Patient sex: M
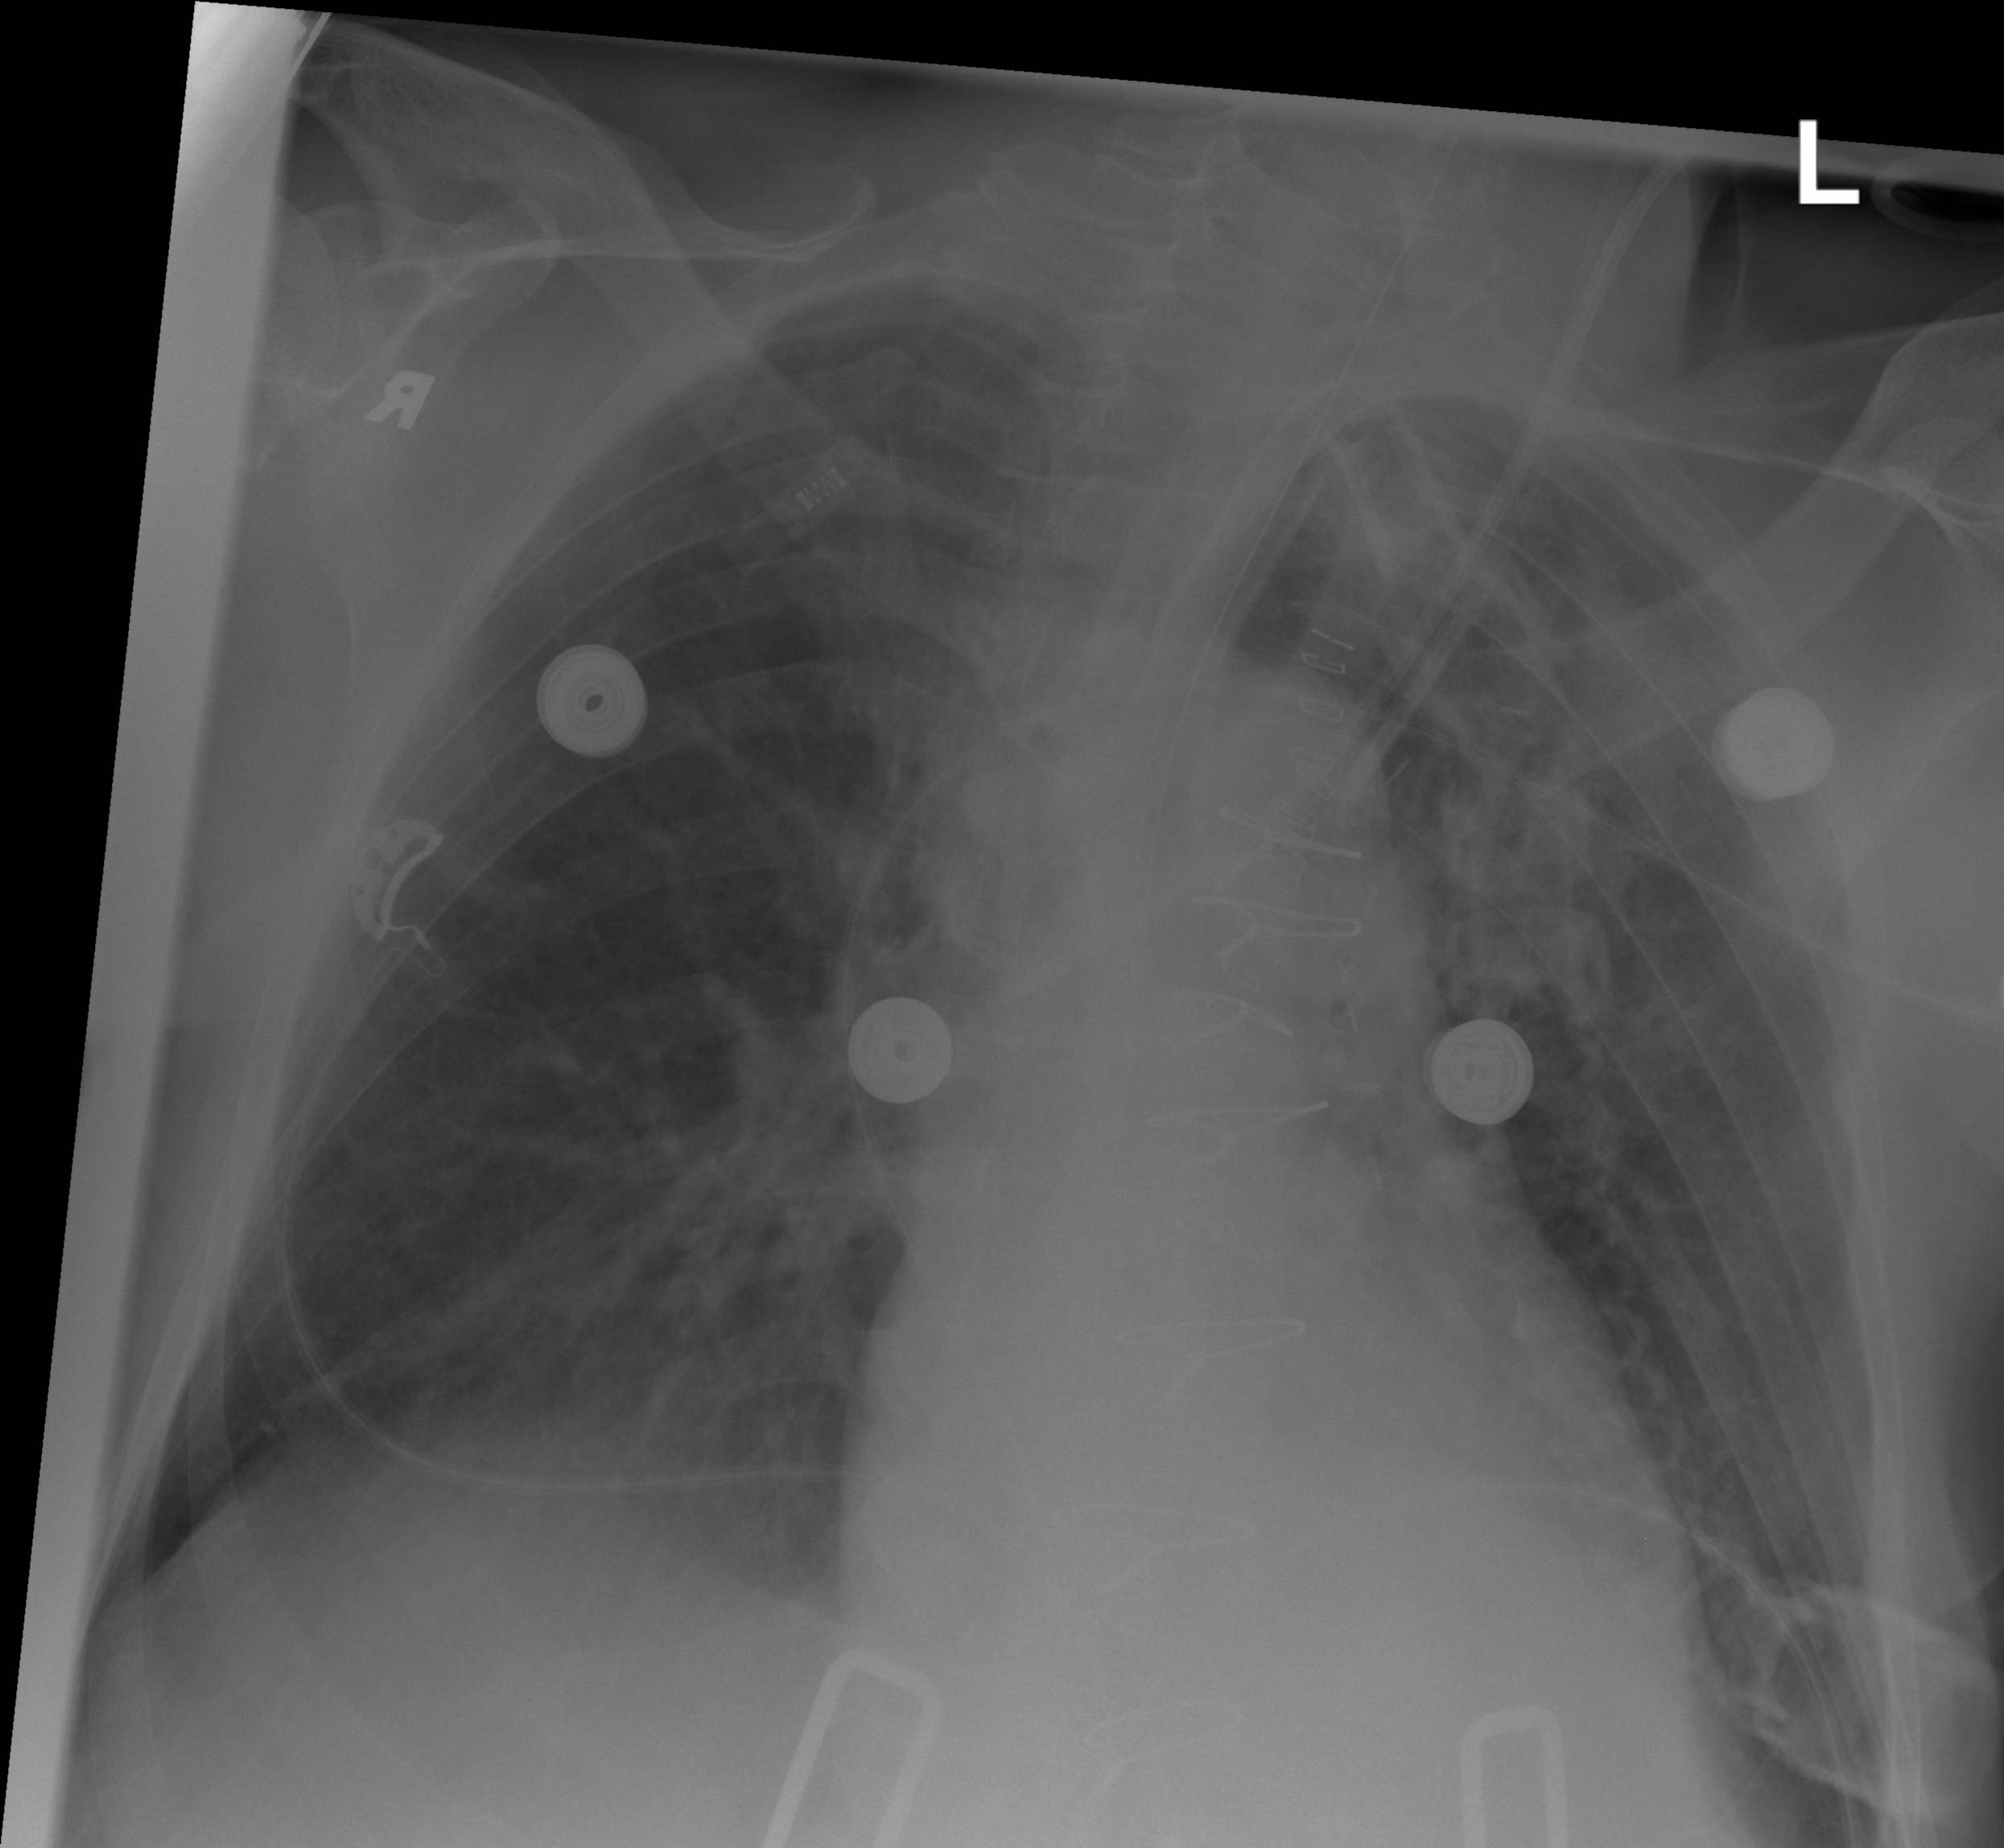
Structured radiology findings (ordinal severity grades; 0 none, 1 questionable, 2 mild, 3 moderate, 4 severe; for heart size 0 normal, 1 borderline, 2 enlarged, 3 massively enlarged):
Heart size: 0
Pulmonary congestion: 2
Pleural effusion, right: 0
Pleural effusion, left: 1
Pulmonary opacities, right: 0
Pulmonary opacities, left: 2
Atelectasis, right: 0
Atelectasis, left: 0